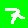
Digit: 7